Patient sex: M
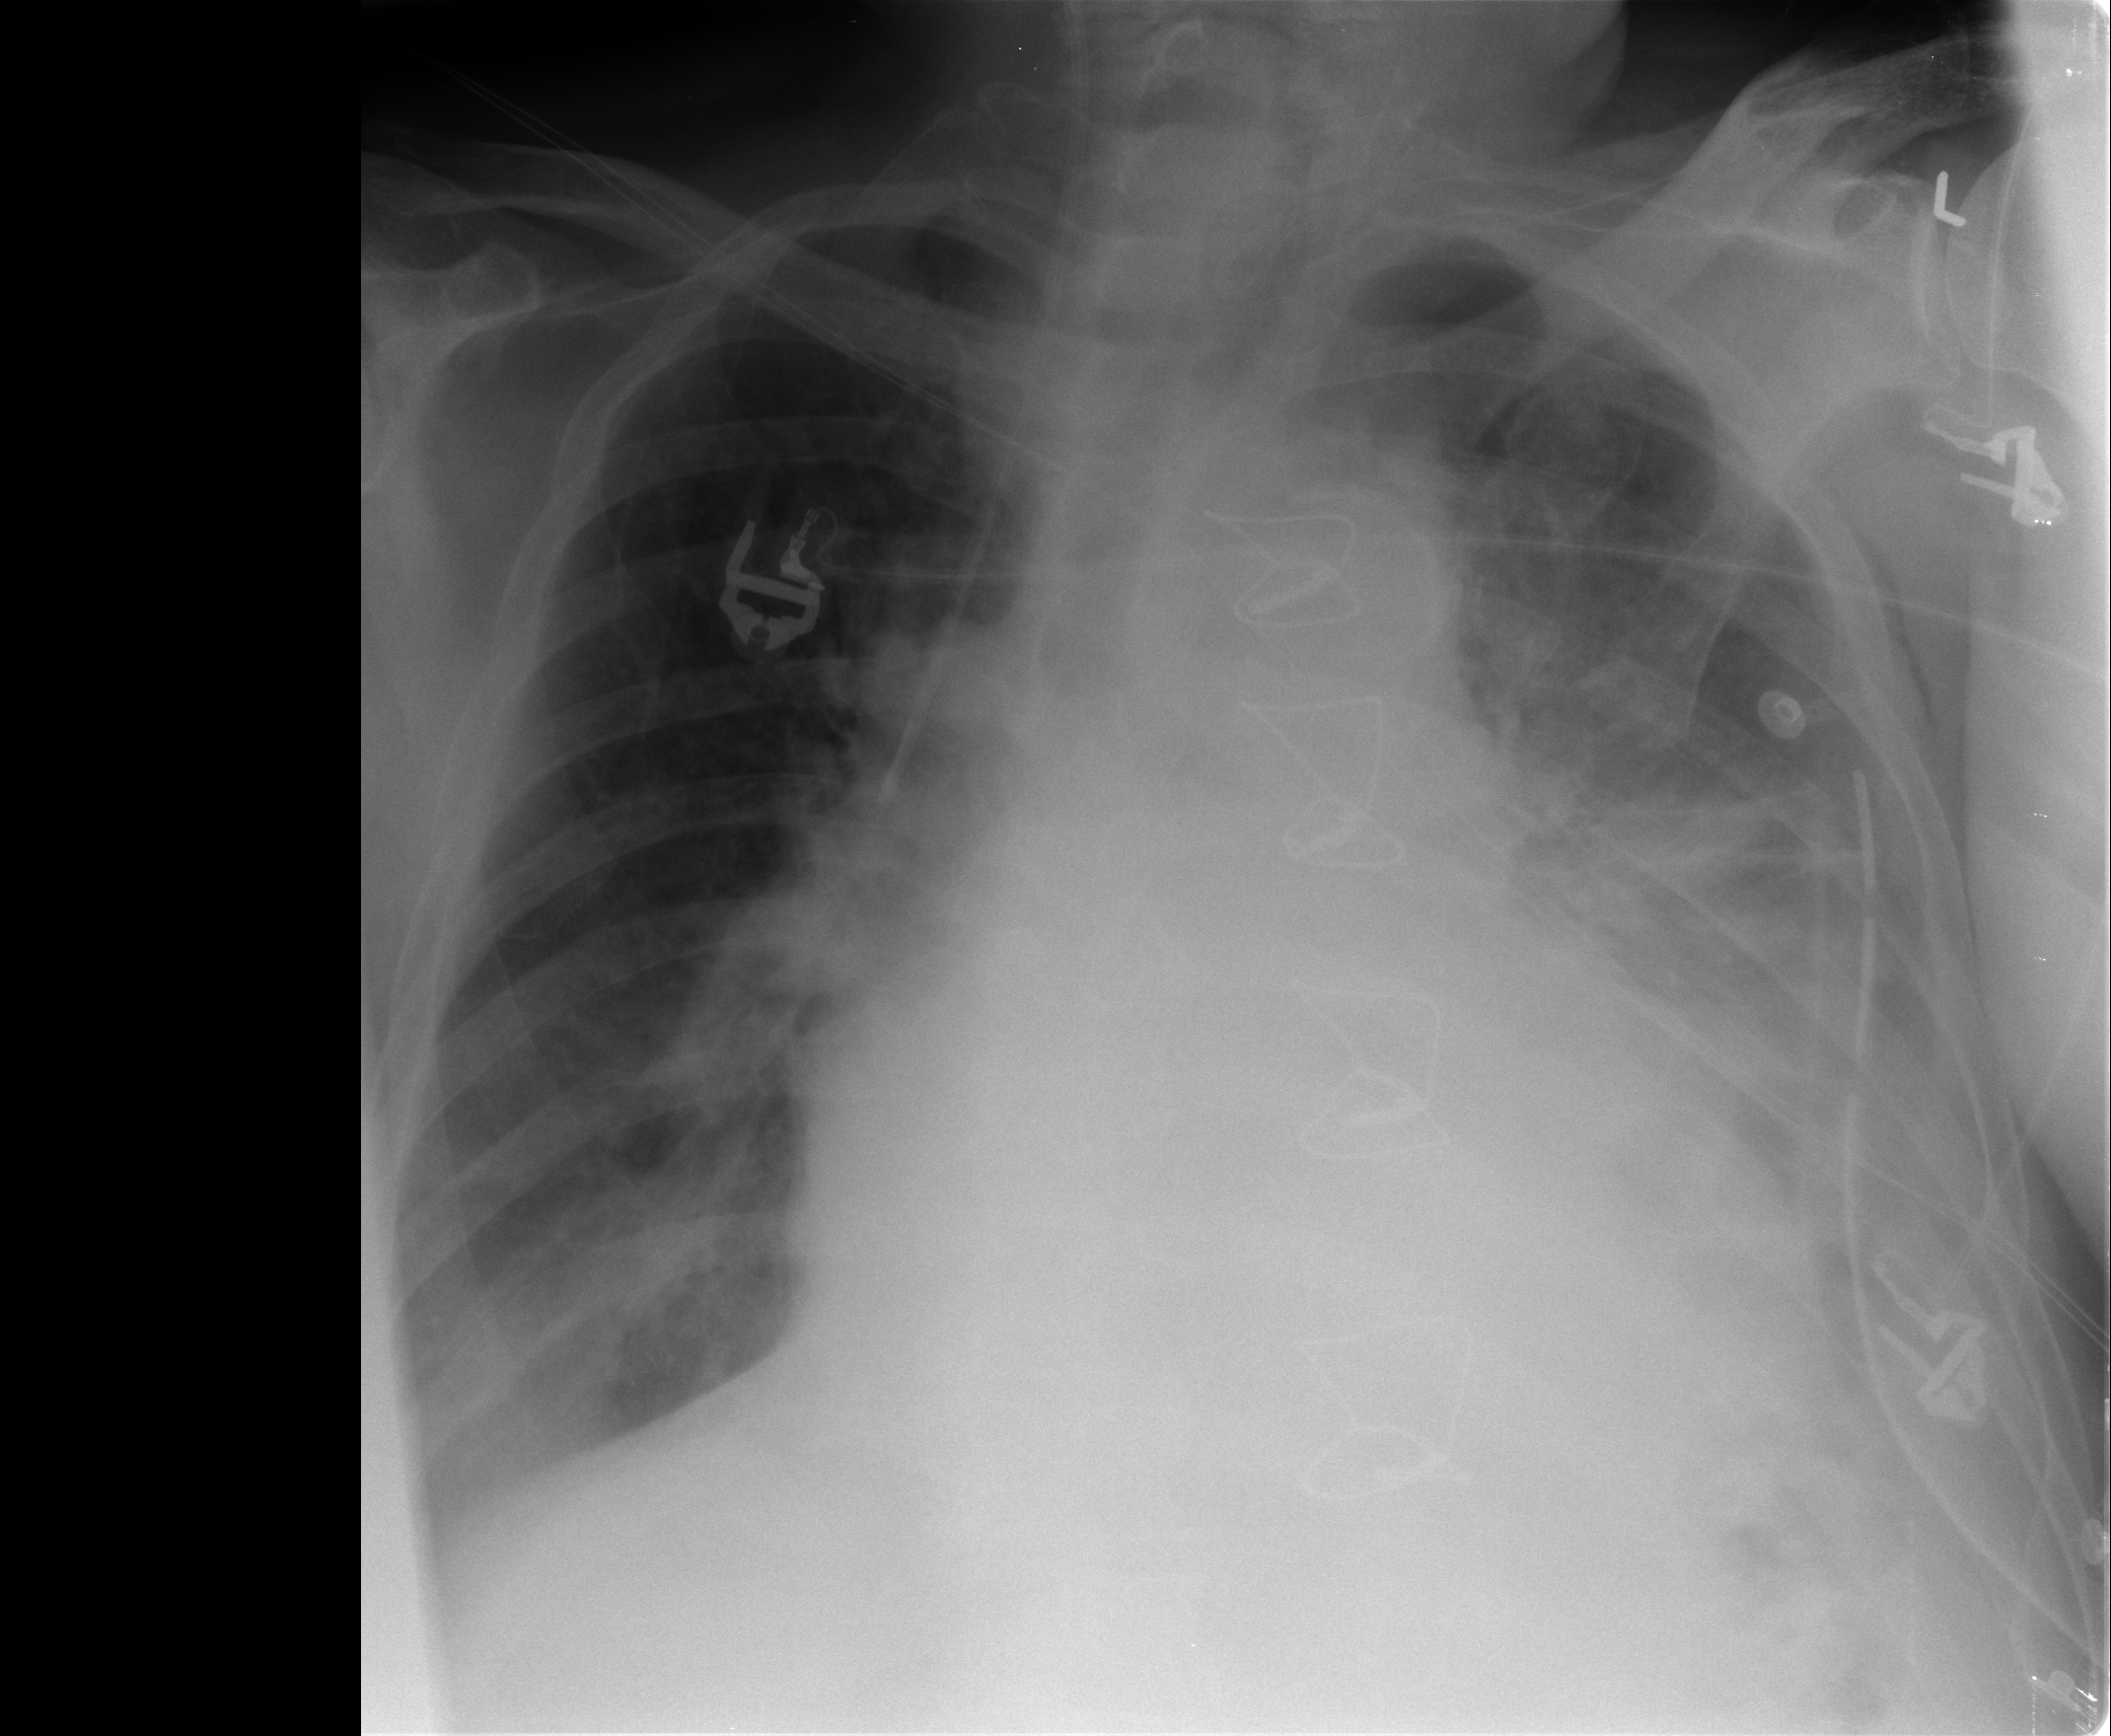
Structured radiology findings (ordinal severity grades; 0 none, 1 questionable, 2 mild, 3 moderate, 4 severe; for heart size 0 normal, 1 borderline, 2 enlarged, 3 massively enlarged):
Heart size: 3
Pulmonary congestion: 2
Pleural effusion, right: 1
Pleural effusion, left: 2
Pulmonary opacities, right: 1
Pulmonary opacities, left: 3
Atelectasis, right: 3
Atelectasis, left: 3